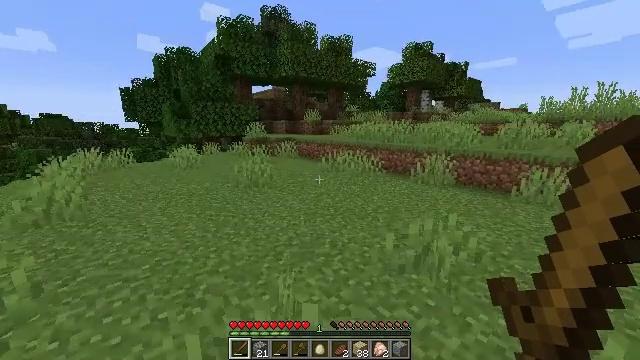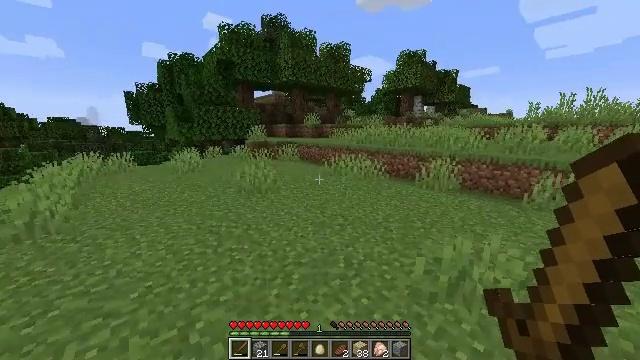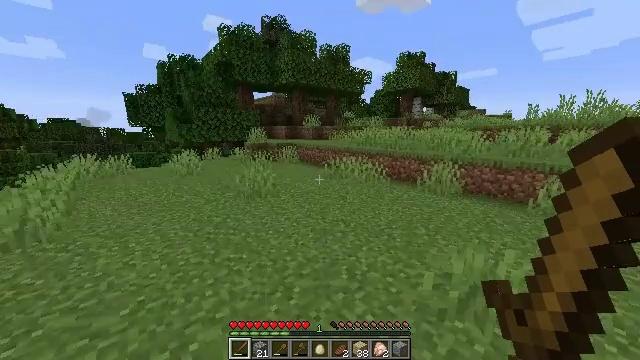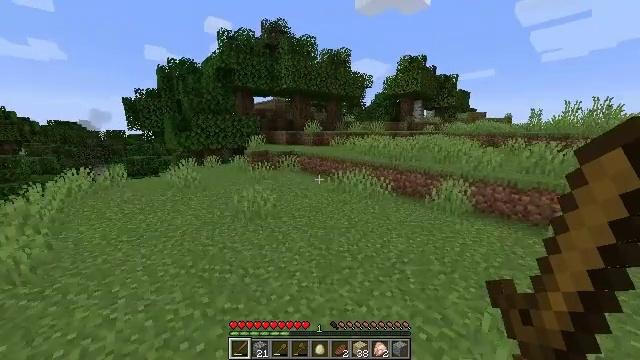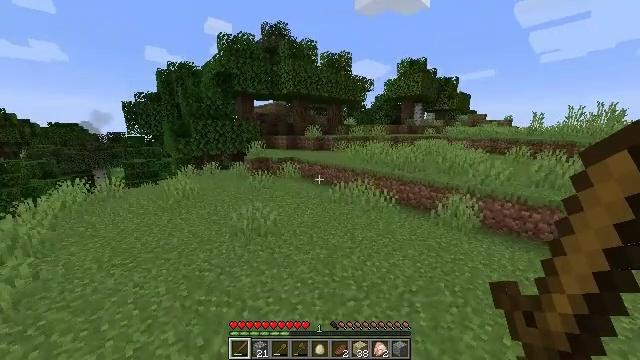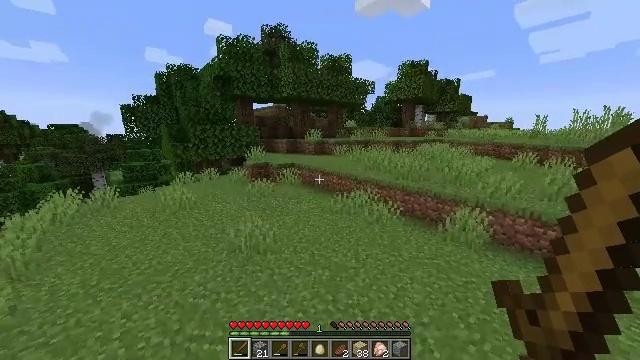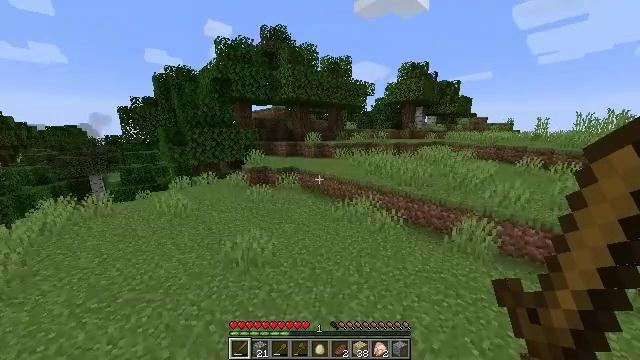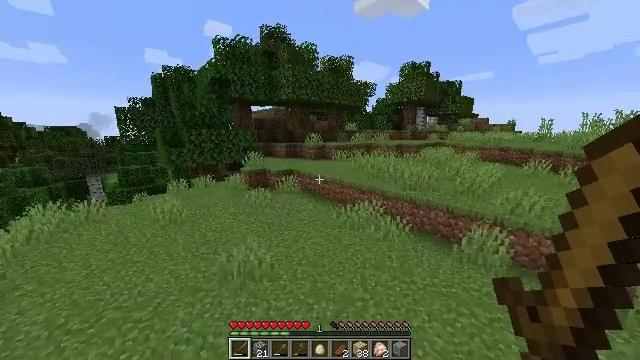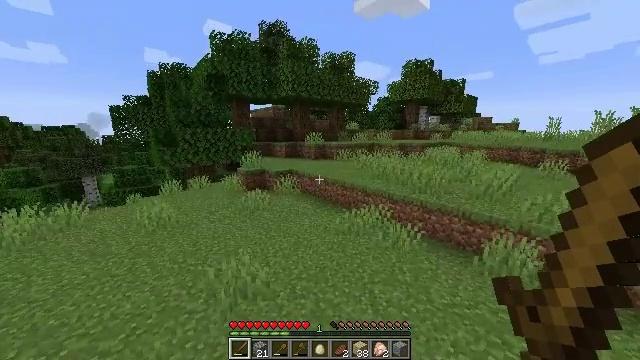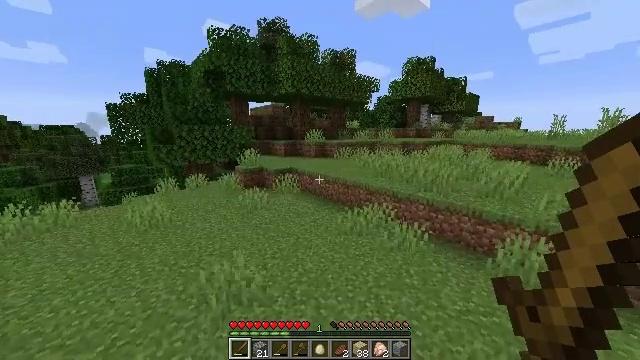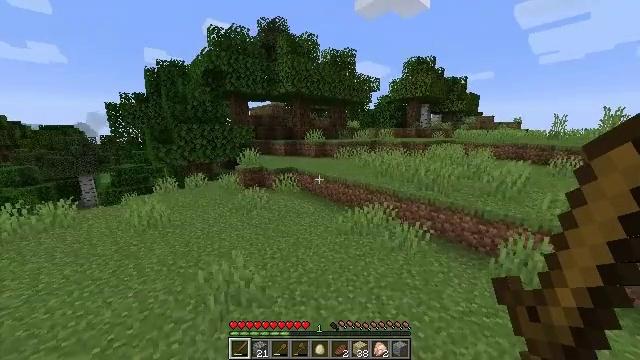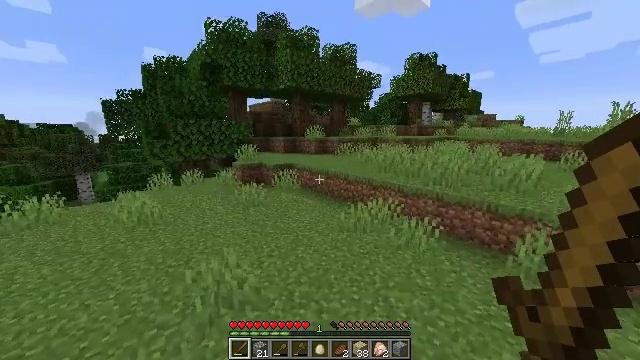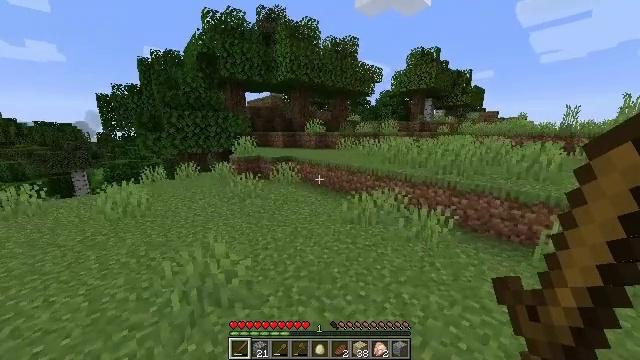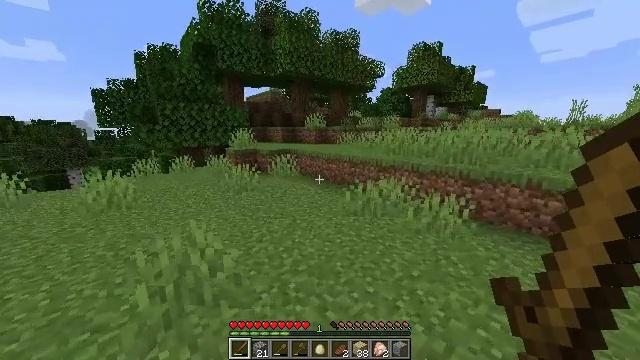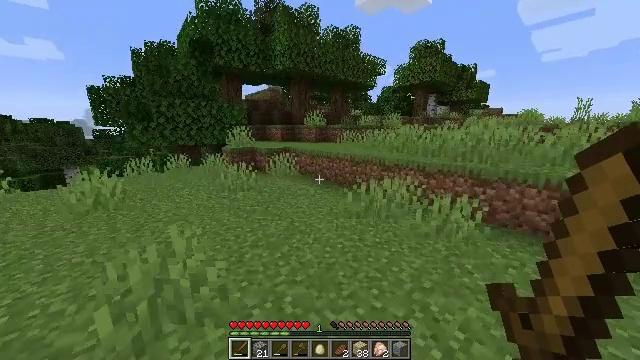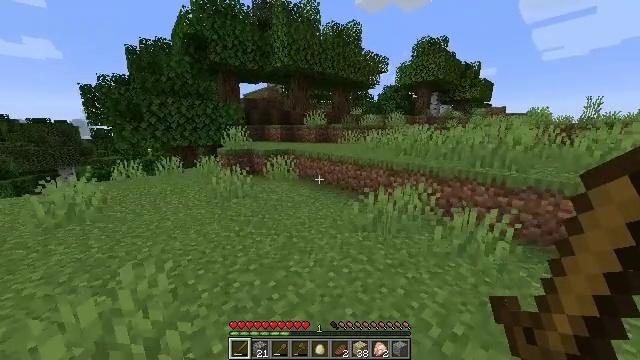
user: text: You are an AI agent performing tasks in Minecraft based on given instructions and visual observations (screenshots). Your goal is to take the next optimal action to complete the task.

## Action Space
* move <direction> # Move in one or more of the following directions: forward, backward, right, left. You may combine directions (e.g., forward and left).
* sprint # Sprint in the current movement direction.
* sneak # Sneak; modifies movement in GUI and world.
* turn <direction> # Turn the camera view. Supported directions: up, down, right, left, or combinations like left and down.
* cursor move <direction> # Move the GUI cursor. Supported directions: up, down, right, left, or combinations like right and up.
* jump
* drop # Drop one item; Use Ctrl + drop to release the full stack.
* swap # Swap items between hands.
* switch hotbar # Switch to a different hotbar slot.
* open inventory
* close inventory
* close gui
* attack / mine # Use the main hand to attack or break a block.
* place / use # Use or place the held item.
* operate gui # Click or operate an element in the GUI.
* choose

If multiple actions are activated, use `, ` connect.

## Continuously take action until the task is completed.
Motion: motion action
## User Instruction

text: Remove birch leaves from trees.
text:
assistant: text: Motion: move forward, sprint, jump
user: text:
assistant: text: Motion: move forward, sprint, jump
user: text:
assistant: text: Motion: move forward, sprint, jump
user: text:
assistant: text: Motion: move forward, sprint, jump
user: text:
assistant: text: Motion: move forward, sprint, jump
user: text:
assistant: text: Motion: move forward, sprint, jump
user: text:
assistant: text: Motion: move forward, sprint, jump
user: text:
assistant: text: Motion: move forward, sprint, jump
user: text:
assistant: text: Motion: move forward, sprint, jump
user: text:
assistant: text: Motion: move forward, sprint, jump
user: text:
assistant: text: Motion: move forward, sprint, jump
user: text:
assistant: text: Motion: move forward, sprint
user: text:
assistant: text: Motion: move forward, sprint
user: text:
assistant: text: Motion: move forward, sprint
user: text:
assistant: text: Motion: move forward, sprint
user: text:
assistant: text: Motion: move forward, sprint
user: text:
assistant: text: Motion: move forward, sprint
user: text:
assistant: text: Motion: move forward, sprint, turn left
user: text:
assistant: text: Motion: move forward, sprint, turn left and down
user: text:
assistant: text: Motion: move forward, sprint, turn left and down
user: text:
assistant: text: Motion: move forward, sprint, turn left
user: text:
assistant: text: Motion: move forward, sprint, turn left
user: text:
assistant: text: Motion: move forward, sprint
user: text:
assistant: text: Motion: move forward, sprint
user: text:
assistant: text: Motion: move forward, sprint
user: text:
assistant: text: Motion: move forward, sprint, turn left
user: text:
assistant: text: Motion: move forward, sprint, turn left
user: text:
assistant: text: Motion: move forward, sprint
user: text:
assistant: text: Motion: move forward, sprint
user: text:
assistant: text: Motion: move forward, sprint